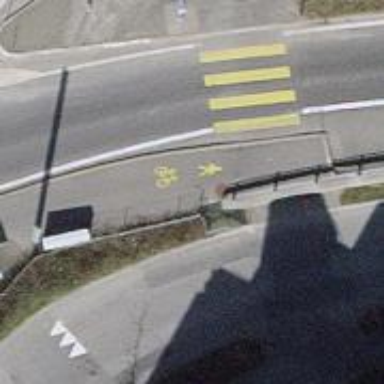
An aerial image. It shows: Asphalt steps along the road.